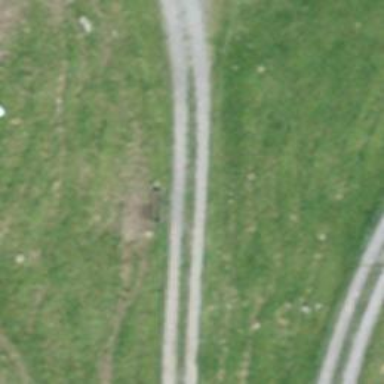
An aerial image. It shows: Gravel track with Grade 3 quality.